Interaction volume radius: 5 \u00c5
Interaction volume height: 15 \u00c5
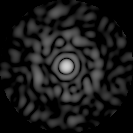
Disorder parameter: 0.8006